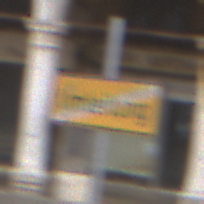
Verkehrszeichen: EndeDerUmleitungsankuendigung
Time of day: SunriseSunset
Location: Outdoor (Urban)
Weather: PartlyCloudy
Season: NotSpecified
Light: Natural